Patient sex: M
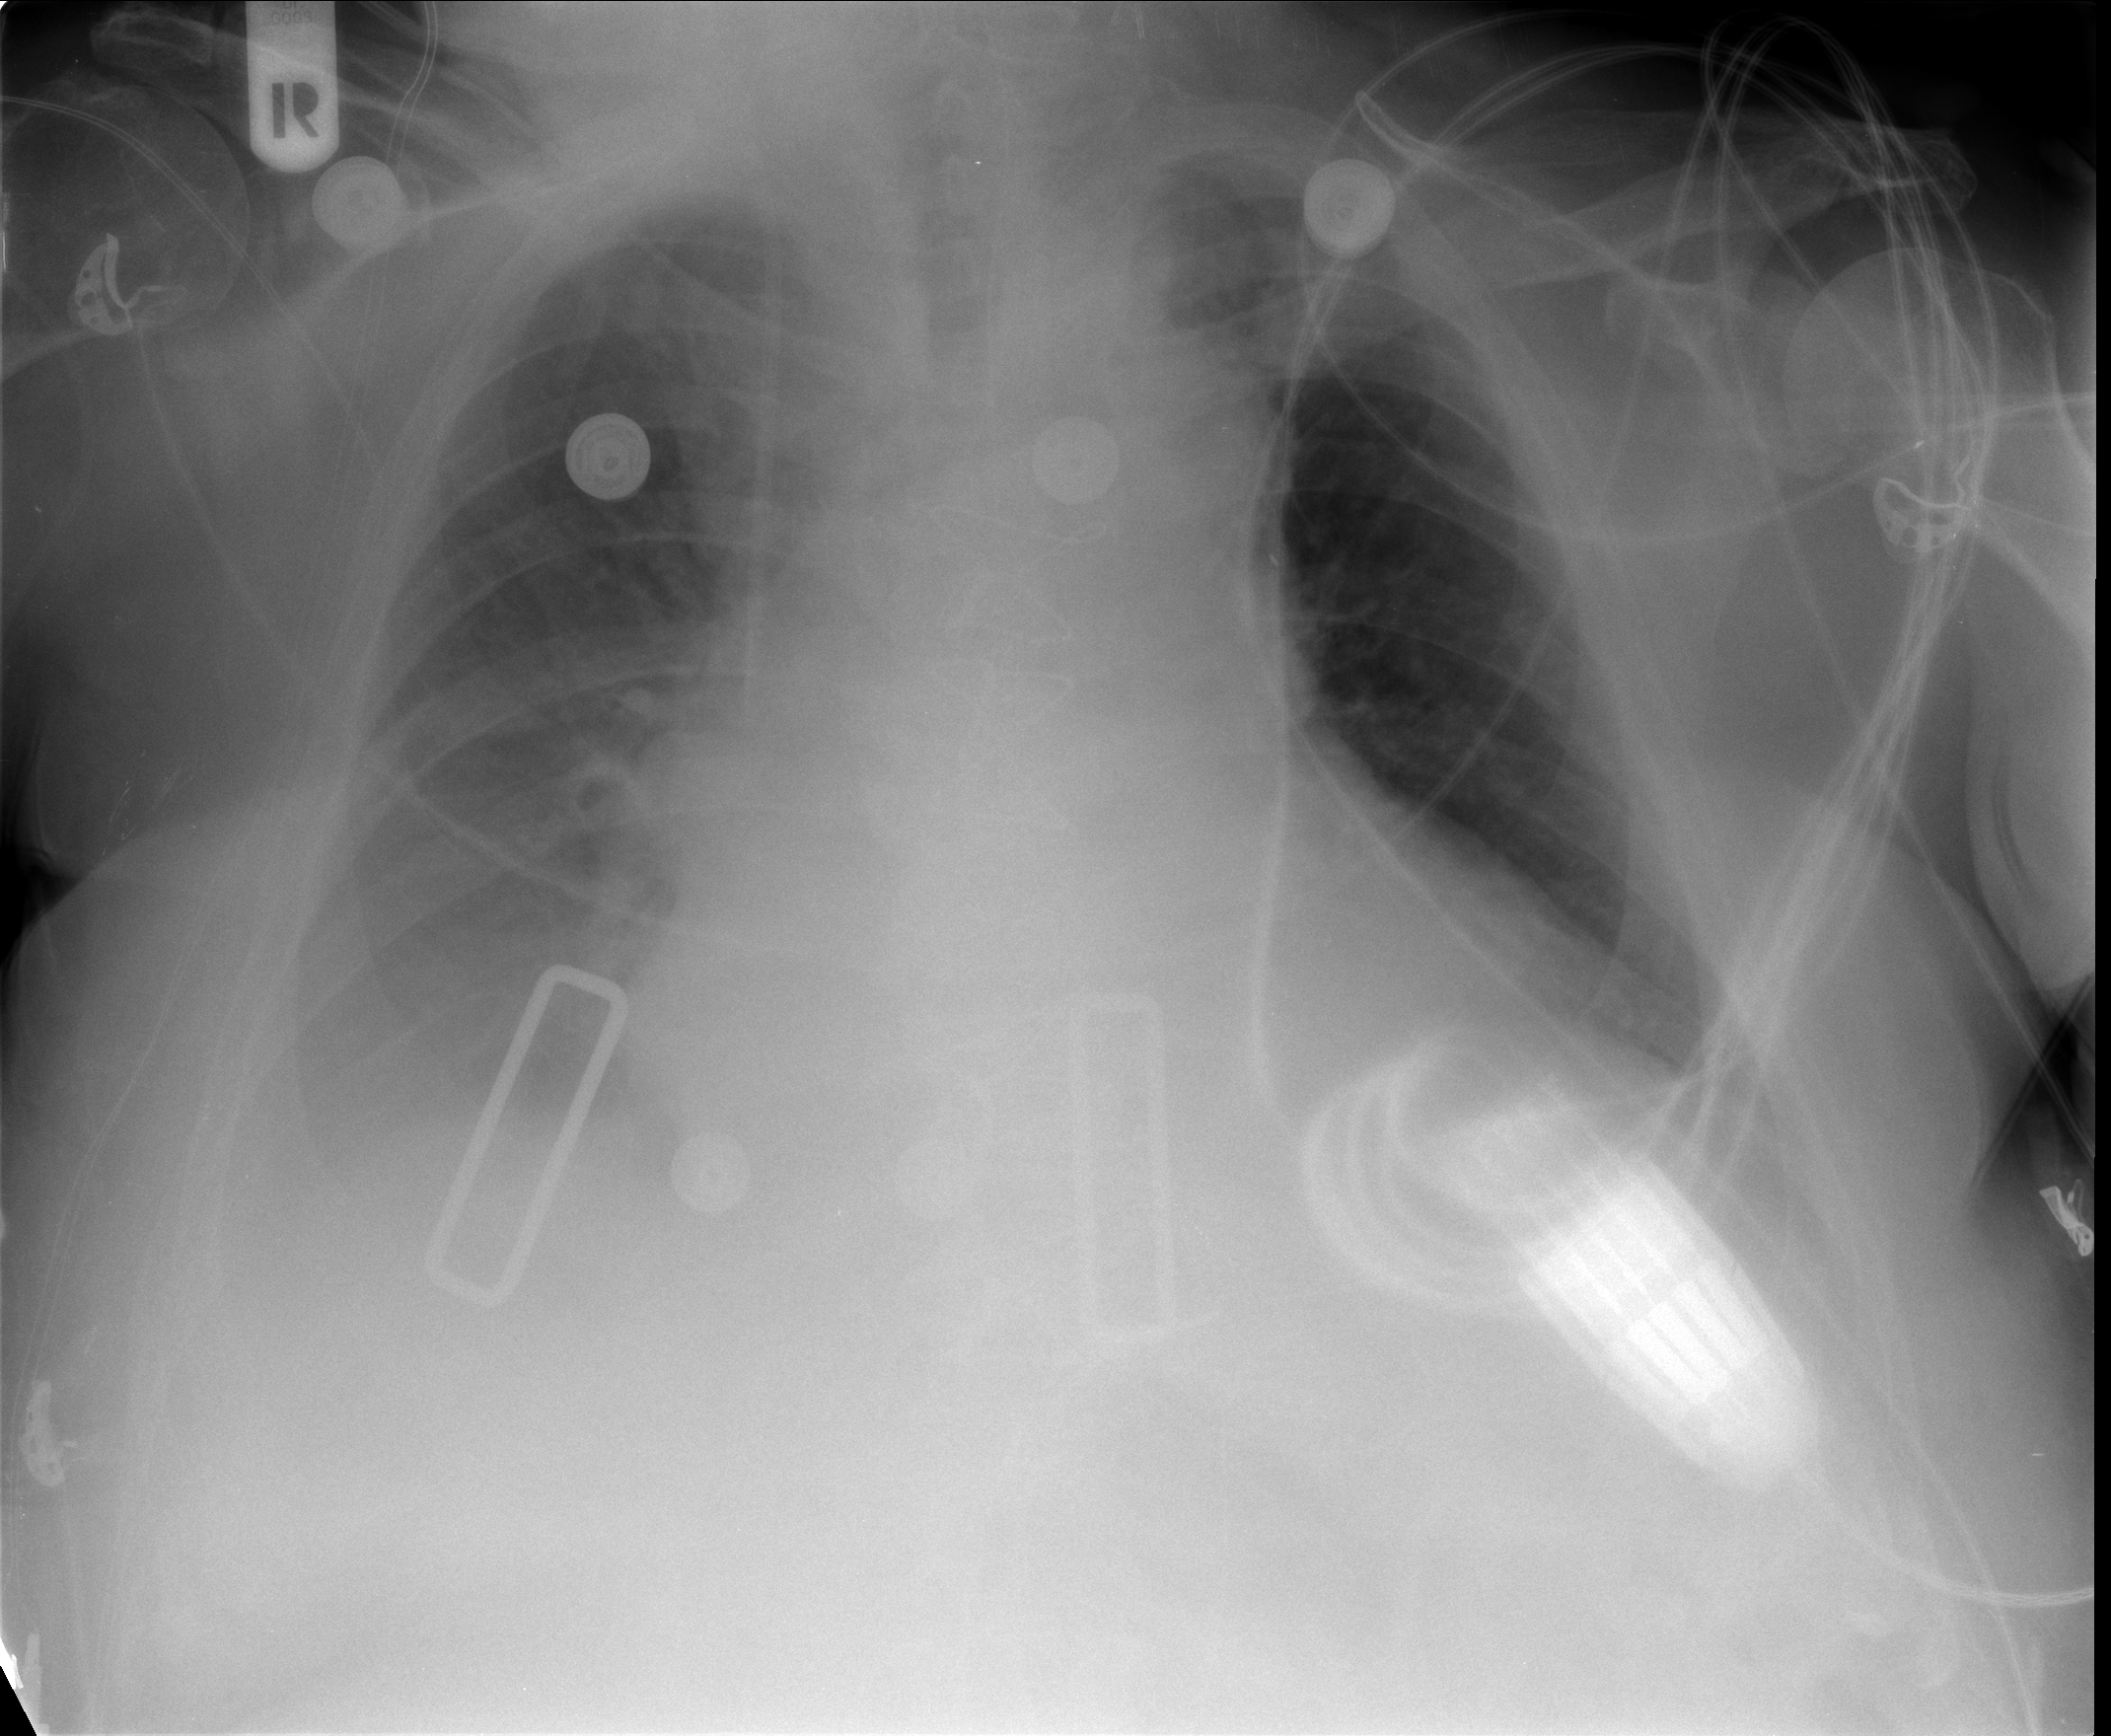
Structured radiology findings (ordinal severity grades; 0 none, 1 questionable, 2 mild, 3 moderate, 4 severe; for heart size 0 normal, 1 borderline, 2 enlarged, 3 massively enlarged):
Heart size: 2
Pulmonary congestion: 2
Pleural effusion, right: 2
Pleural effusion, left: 2
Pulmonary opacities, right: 1
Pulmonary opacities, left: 0
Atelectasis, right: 2
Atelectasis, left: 2